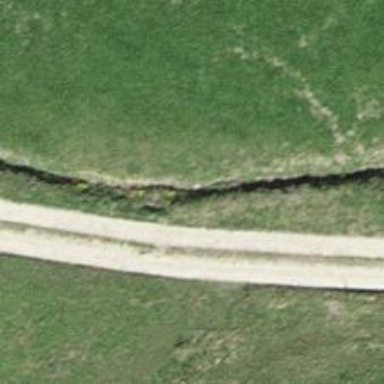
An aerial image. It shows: Ditch in the surroundings.